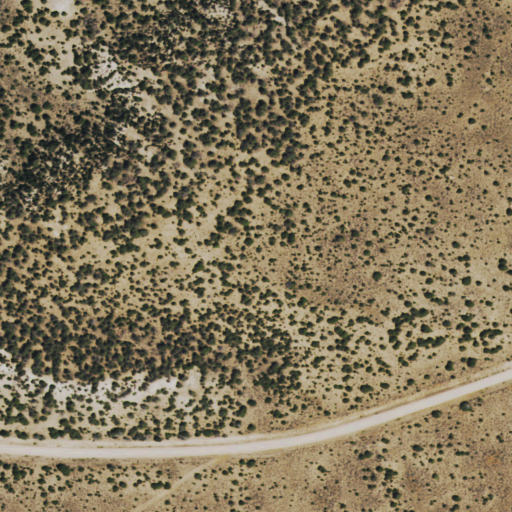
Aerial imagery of mountain in Colorado named Bill Weller Mesa containing evergreen forest and shrub